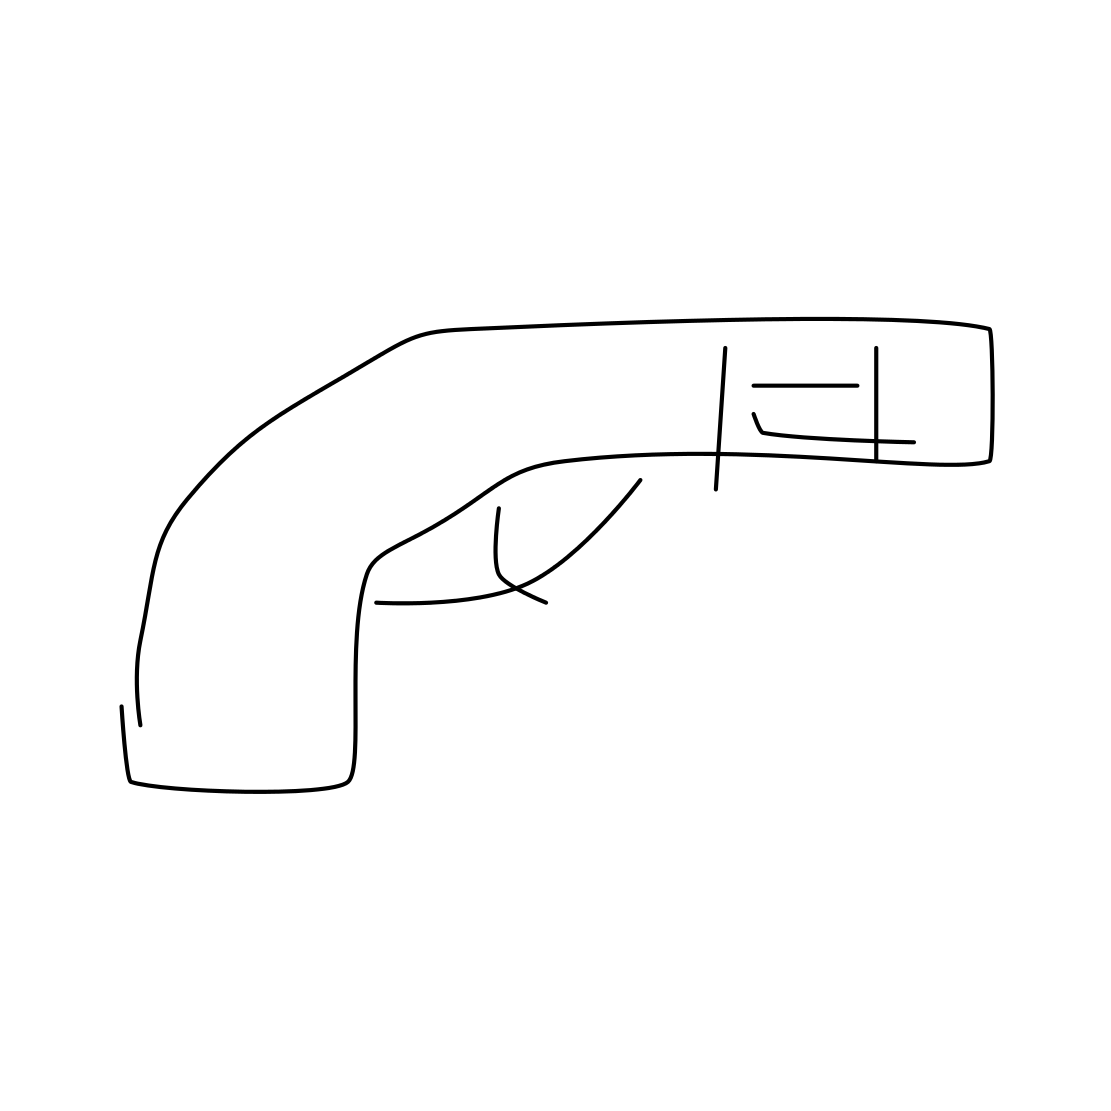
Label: revolver